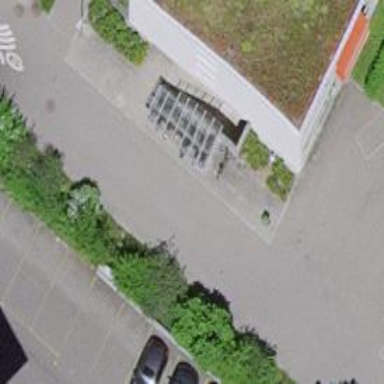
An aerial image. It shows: Bicycle parking area with wall loops.